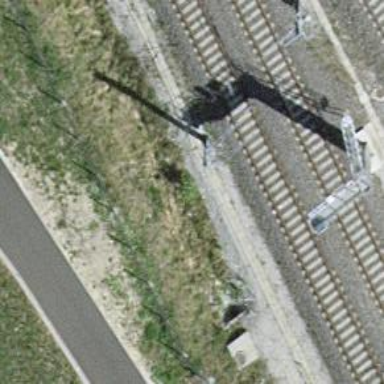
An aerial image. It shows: Catenary mast for power lines.